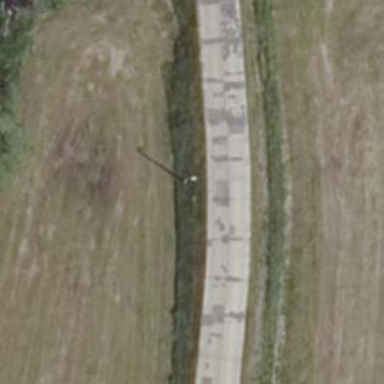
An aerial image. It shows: Unclassified road with concrete surface.